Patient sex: M
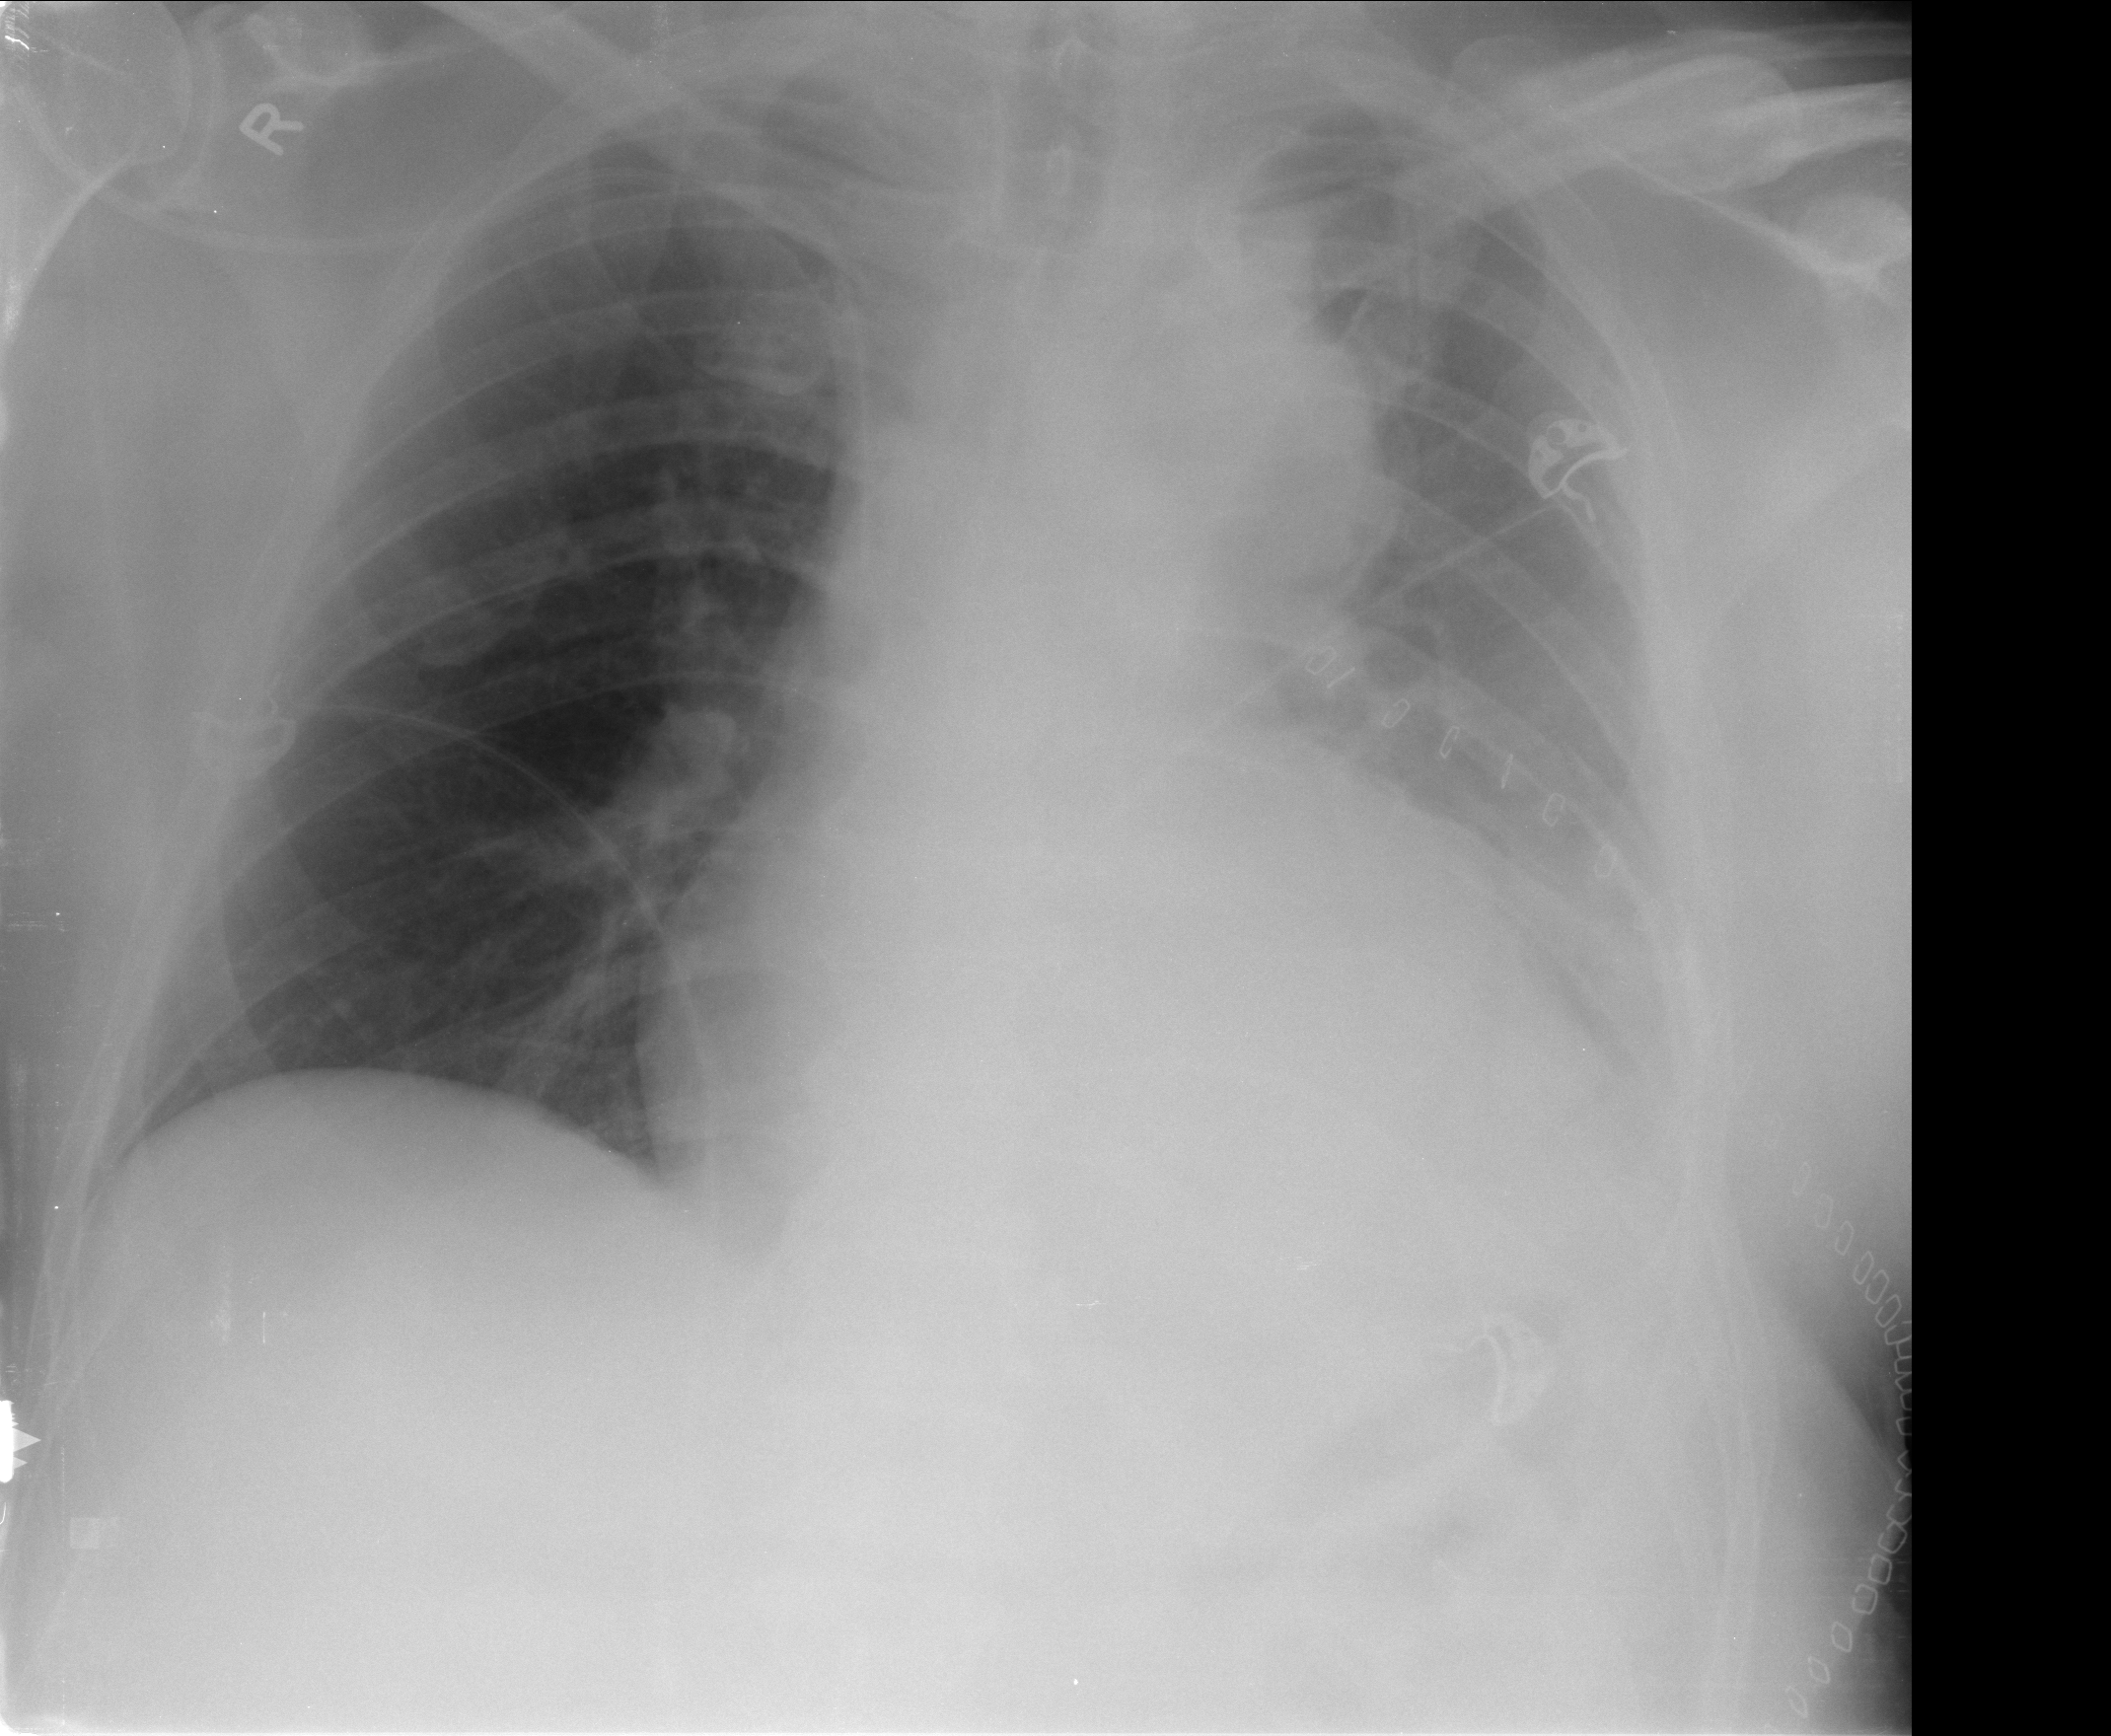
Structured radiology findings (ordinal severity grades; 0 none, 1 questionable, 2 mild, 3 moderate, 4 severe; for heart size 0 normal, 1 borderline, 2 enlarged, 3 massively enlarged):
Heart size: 3
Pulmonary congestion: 0
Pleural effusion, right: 0
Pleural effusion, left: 2
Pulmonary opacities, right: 0
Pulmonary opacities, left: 1
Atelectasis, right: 0
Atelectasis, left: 2